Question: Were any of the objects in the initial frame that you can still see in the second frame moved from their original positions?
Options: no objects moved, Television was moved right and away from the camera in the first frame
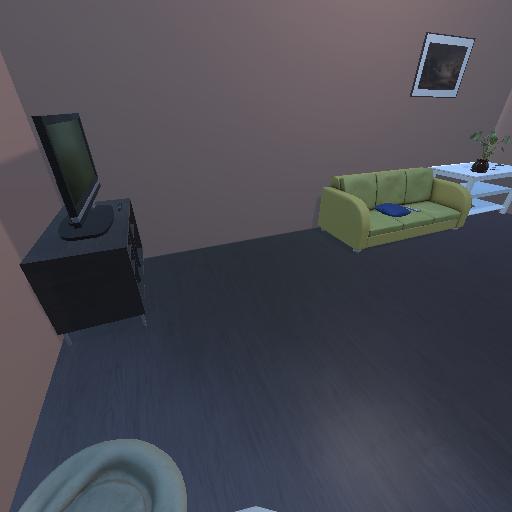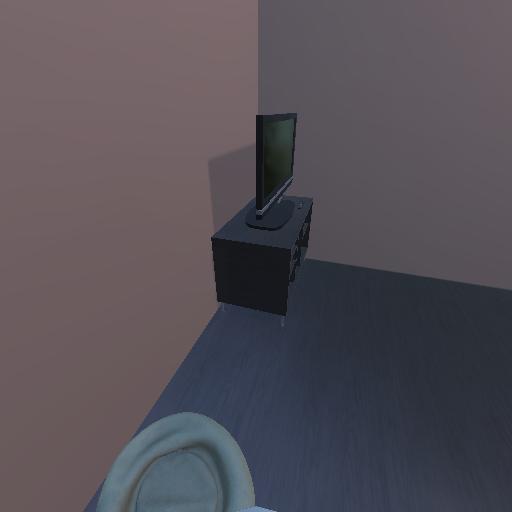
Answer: no objects moved